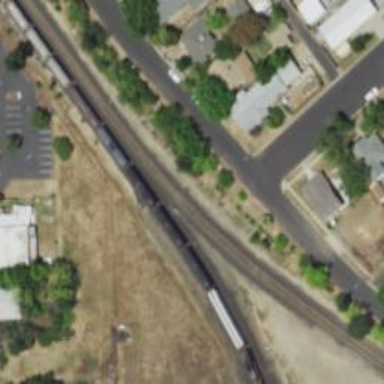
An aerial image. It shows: Railway signal.